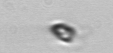
Label: Pyramimonas